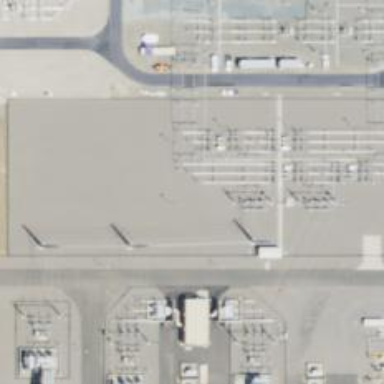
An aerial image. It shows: Switch used for power control.